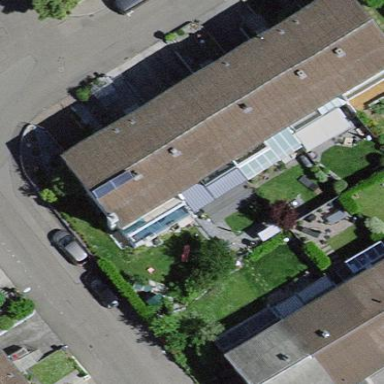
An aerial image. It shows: Terrace building.